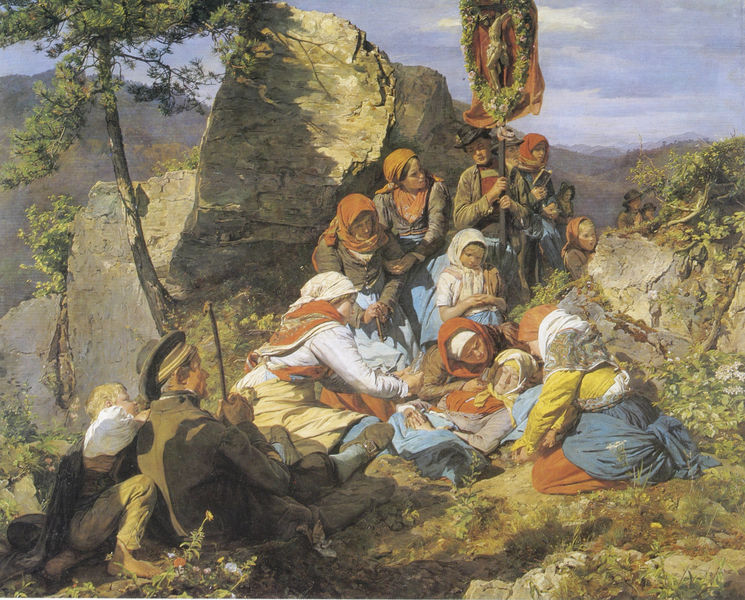
Titel: Die unterbrochene Wallfahrt
"Die kranke Pilgerin"
Künstler: Ferdinand Georg Waldmüller
Standort: Wien
Institution: Sammlung Leopold
Schlagwörter: baum, berg, blau, felsen, gemälde, gruppe, himmel, mann, schatten, schlaf, weiß, wolken, bäume, frauen, gelb, grün, landschaft, menschen, mädchen, sitzen, blumen, frau, hut, kleid, kleider, licht, männer, gras, rot, weg, wiese, alt, mütze, stehen, stein, steine, tod, tot, trauer, natur, sonne, familie, kind, pflanzen, bauern, genre, kinder, ruhe, liegen, schlafen, italien, röcke, stab, fahne, schürzen, berge, fels, gebirge, hitze, zug, alm, pause, rast, banner, kopftuch, halstuch, junge, krank, kreuz, alpen, tote, genreszene, gebet, tracht, christus, jesus, ostern, wanderer, unfall, kopftücher, blumenkranz, trachten, prozession, versteck, stange, gemeinsam, ohnmacht, hirte, sorge, lager, marterl, auftrieb, erholung, erschöpfung, pilgerer, wallfahrt, kruzifixus, christi himmelfahrt, abtrieb, müte, kümmern, christut, 19. jahrhundert, tuecher